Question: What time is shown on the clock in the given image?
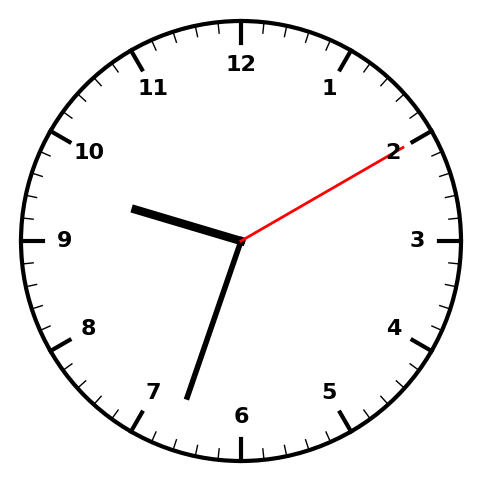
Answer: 09:33:10